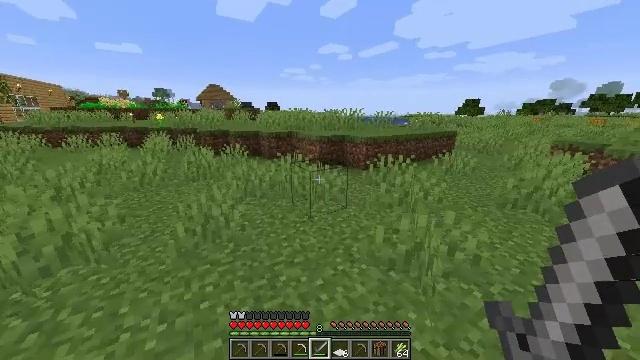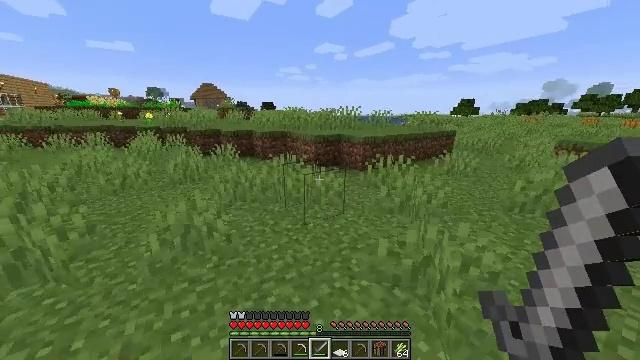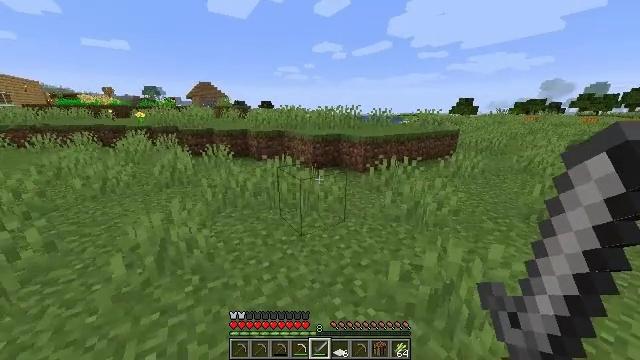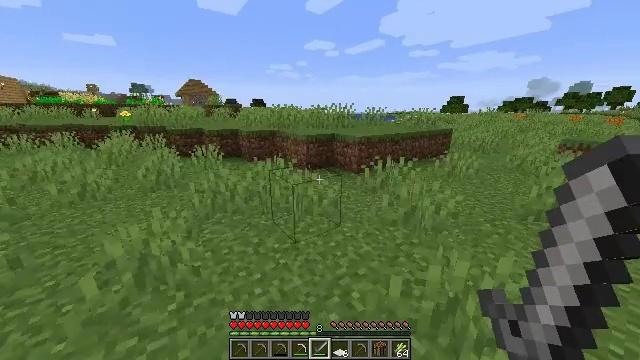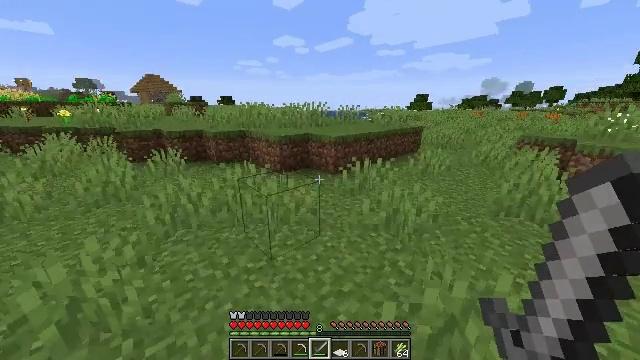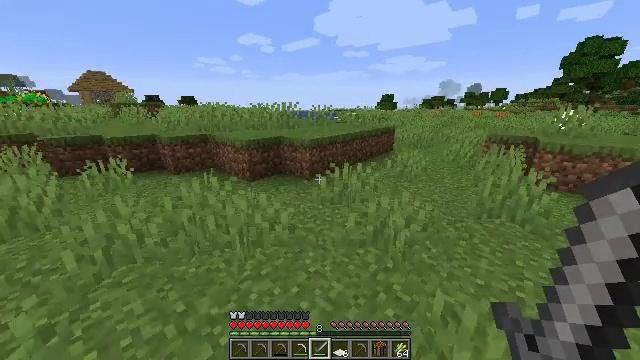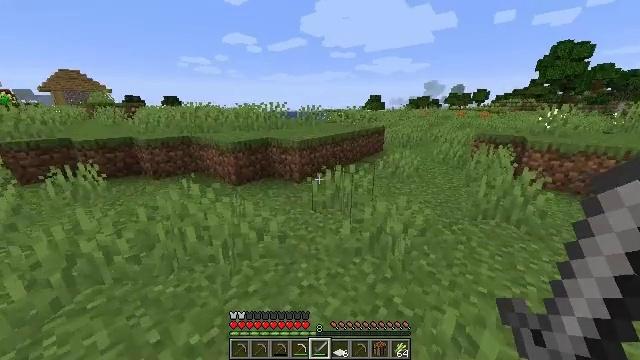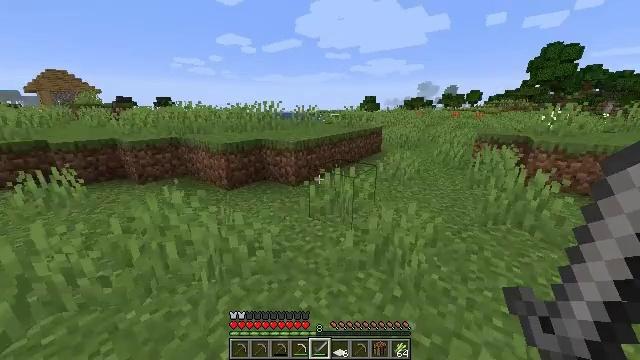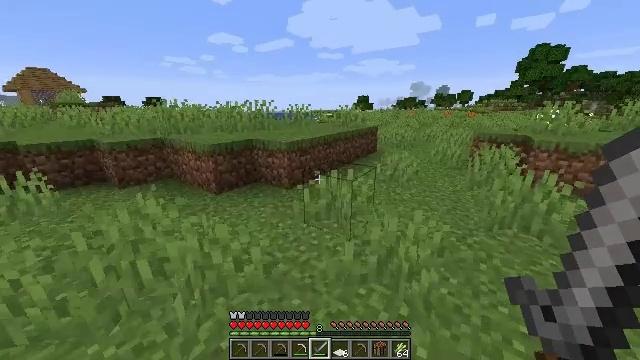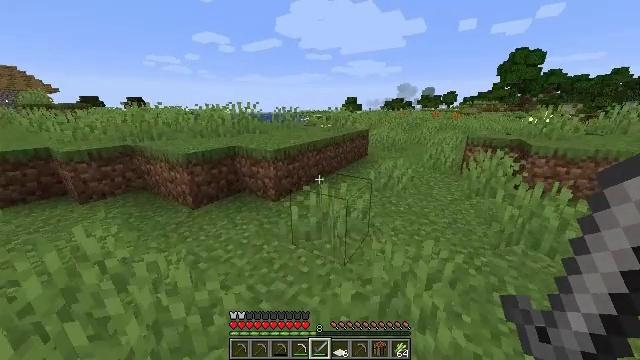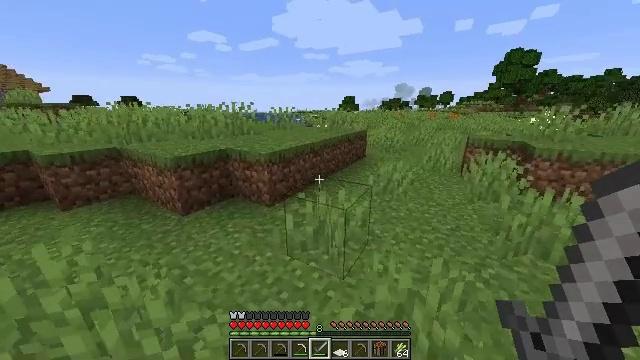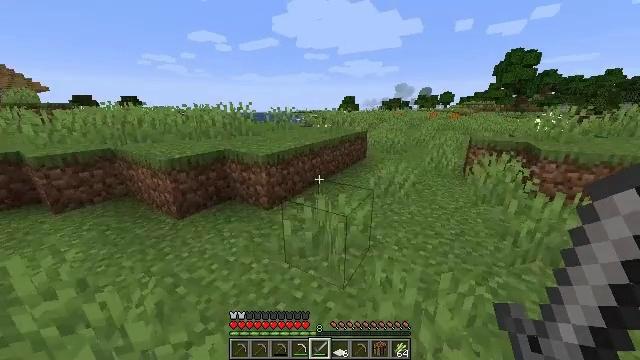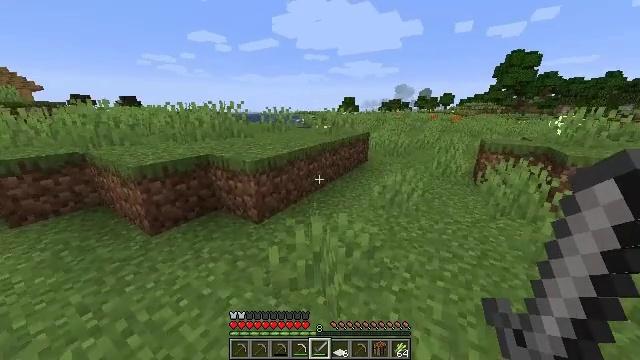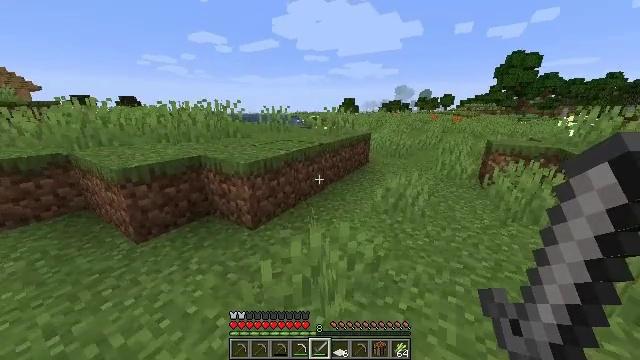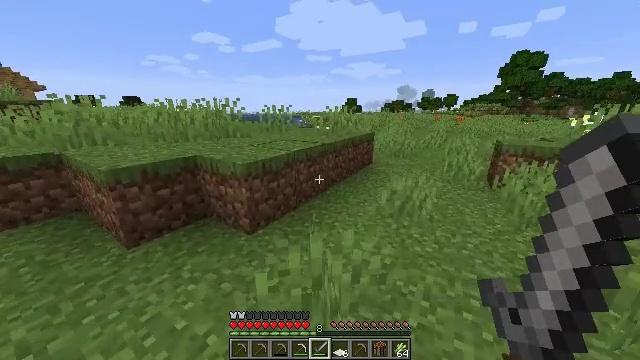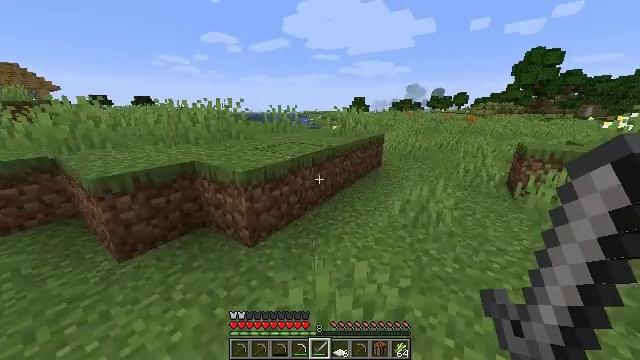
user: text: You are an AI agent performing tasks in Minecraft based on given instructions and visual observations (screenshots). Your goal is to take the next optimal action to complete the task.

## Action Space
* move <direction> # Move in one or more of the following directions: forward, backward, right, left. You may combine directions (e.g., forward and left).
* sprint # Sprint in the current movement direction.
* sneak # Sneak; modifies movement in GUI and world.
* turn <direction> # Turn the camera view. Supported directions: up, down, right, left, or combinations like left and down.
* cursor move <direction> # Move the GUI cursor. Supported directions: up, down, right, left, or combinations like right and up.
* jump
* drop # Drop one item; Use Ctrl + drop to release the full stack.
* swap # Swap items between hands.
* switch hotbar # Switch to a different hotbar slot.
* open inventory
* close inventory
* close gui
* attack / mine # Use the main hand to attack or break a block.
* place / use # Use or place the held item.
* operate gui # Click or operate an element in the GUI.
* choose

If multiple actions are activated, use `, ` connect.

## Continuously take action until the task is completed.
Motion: motion action
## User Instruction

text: Hunt a chicken.
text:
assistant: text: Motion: move forward, sprint, turn right
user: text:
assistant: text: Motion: move forward, sprint
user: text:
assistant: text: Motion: move forward, sprint, turn right
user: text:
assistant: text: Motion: move forward, sprint, turn right
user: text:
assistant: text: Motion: move forward, sprint, turn right
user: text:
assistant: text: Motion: move forward, sprint, turn right
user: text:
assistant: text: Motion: move forward, sprint, turn right
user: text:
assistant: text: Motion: move forward, sprint, turn right
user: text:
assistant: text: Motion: move forward, sprint, turn right
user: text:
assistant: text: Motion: move forward, sprint
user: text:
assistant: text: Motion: move forward, sprint
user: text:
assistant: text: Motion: move forward, sprint
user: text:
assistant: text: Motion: move forward, sprint
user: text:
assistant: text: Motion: move forward, sprint
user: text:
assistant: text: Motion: move forward, sprint, turn left
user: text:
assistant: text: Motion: move forward, sprint, turn left, jump
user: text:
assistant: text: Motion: move forward, sprint, turn left, jump
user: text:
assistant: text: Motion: move forward, sprint, turn left, jump
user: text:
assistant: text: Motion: move forward, sprint, turn left, jump
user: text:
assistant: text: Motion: move forward, sprint, turn left, jump
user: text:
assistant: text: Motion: move forward, sprint, turn left, jump
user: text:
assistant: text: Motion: move forward, sprint, jump
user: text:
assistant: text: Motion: move forward, sprint, jump
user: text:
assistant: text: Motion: move forward, sprint, jump
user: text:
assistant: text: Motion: move forward, sprint, jump
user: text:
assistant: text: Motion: move forward, sprint, jump
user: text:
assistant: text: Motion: move forward, sprint, jump
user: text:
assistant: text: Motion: move forward, sprint, jump
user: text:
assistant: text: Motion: move forward, sprint, jump
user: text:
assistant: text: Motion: move forward, sprint, jump